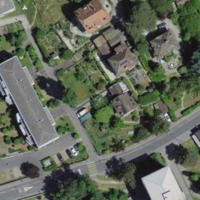
EUNIS habitat code: 55
Species observed at this site:
Anacamptis pyramidalis